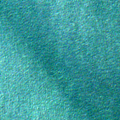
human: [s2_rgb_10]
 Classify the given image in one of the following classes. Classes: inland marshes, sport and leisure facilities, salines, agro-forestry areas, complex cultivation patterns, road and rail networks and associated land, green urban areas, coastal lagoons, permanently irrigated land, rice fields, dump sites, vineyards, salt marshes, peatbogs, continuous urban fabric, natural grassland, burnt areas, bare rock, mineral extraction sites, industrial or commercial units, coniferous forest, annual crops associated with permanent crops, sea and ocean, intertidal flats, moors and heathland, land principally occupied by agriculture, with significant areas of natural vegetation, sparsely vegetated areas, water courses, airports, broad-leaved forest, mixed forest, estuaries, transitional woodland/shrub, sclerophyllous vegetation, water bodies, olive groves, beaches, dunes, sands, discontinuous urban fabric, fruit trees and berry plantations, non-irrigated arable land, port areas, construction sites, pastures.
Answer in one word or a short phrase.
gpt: sea and ocean